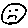
Label: smiley face